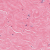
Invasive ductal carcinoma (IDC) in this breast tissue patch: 0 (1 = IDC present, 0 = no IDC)